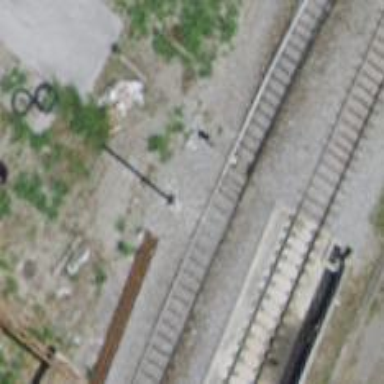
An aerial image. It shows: Single-track electrified railway siding with contact line.